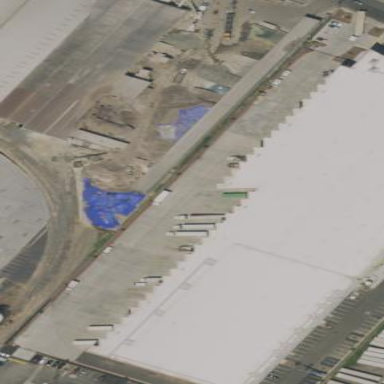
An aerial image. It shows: Industrial building.